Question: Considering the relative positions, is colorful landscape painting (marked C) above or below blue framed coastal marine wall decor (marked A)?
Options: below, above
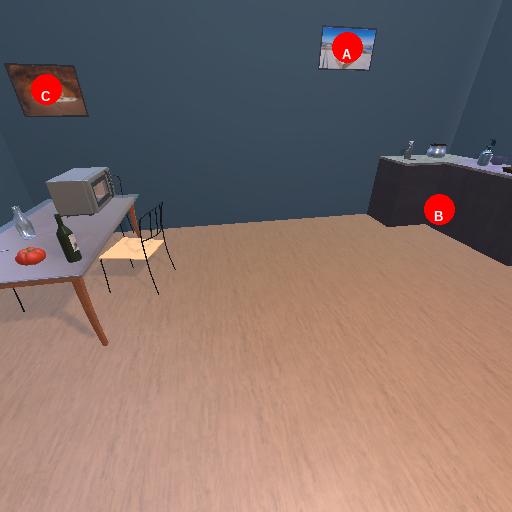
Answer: below